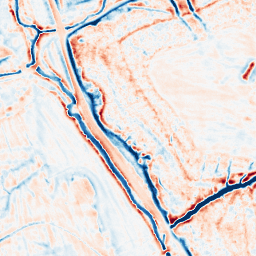
Category: edge_preserving
Decomposition family: bilateral
Decomposition parameters: d: 15
sigma_color: 50
sigma_space: 150
Upsampling method: cubic_mitchell
Upsampling parameters: scale: 4
Upsampling scale: 4